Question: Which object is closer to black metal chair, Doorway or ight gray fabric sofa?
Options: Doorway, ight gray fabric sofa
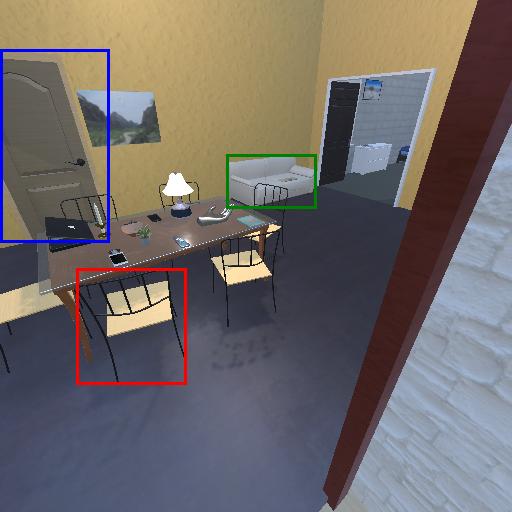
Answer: Doorway